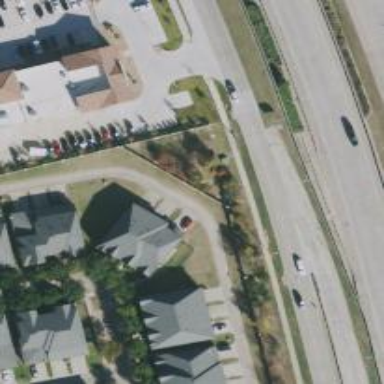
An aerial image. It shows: Secondary road with frontage access.